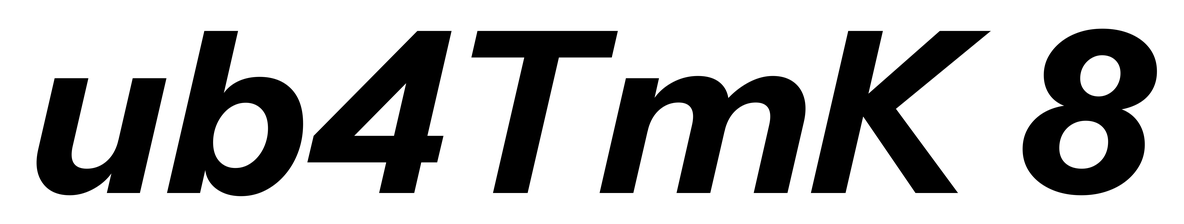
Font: InstrumentSans-Italic_Bold_Italic